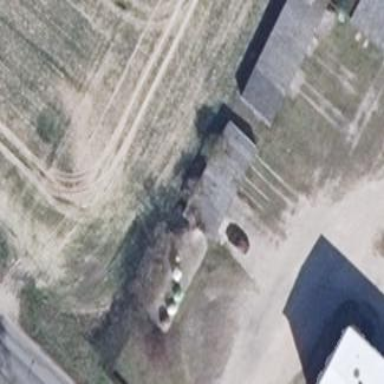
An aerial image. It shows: Group of garages.